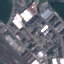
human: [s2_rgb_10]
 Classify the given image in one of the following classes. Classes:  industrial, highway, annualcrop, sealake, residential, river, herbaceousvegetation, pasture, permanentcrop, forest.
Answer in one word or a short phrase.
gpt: Industrial